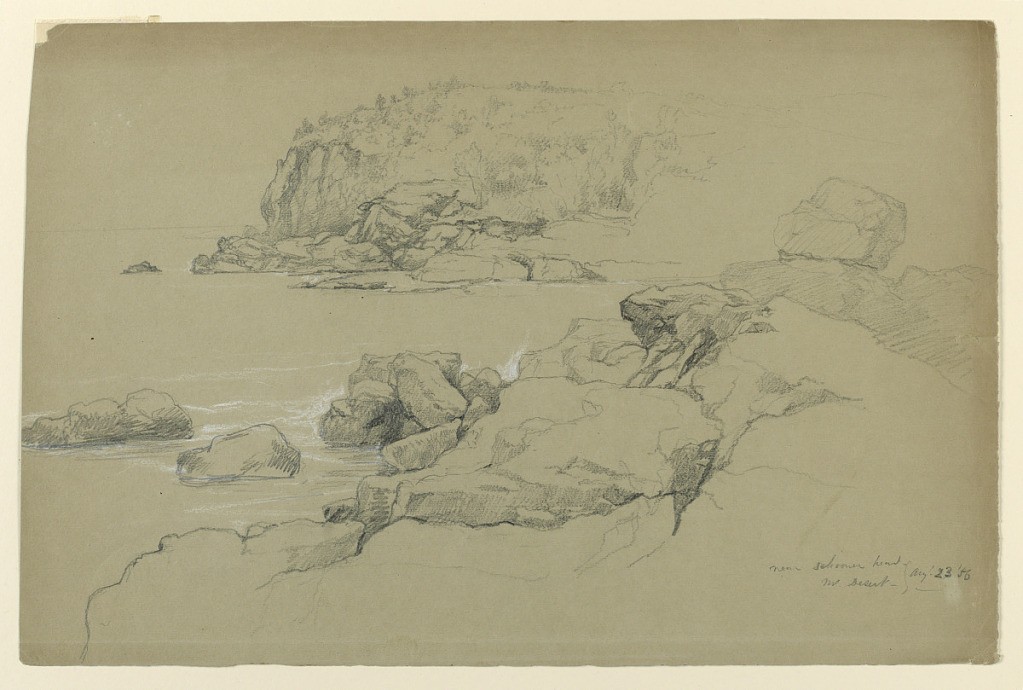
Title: Mount Desert, Near Schooner Head
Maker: Daniel Huntington, American, 1816–1906
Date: August 23, 1856
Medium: Graphite and chalk on brown-grey paper
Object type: Drawing
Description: Rocky shore in foreground and ridge beyond. Sea lies toward the left.